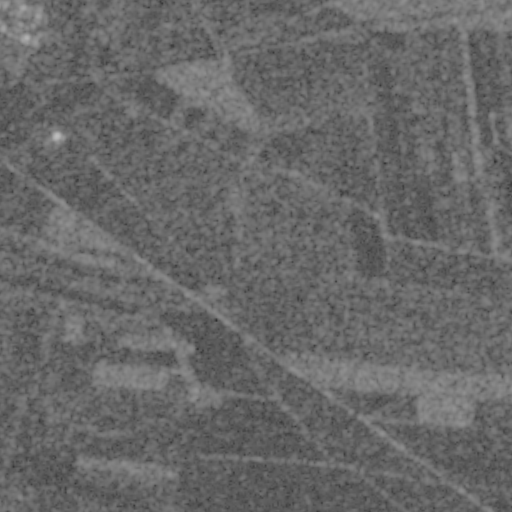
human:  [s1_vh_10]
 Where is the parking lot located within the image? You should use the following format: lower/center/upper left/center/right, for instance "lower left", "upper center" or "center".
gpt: The parking lot is located in the upper left of the image.
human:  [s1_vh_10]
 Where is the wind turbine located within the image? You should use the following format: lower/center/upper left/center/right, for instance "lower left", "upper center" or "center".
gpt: The wind turbine is located in the lower left of the image.
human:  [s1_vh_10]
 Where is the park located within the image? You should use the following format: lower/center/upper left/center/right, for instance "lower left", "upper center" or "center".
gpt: There is no park in the image.

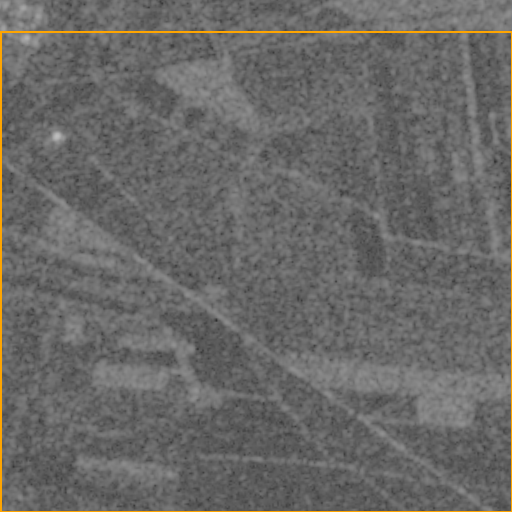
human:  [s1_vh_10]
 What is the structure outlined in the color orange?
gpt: The structure outlined in orange is a crop field.
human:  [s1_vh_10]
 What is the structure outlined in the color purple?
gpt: There is no purple outline.